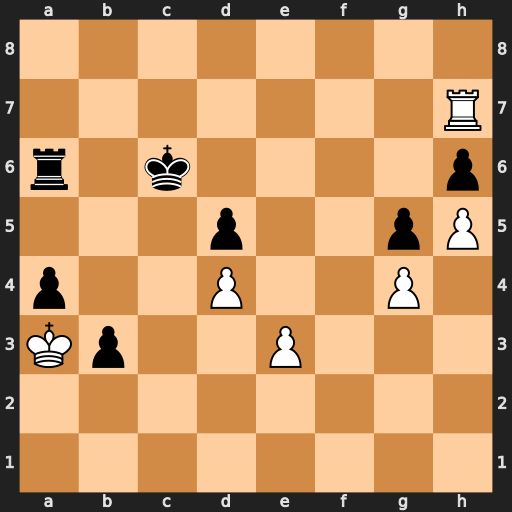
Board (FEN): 8/7R/r1k4p/3p2pP/p2P2P1/Kp2P3/8/8
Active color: w
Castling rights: -
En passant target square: -
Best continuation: Rxh6+ Kb5 Rxa6